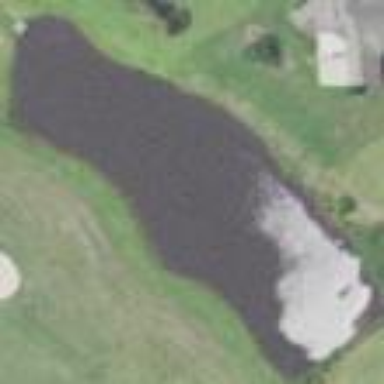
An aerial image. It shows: Water hazard on golf course.